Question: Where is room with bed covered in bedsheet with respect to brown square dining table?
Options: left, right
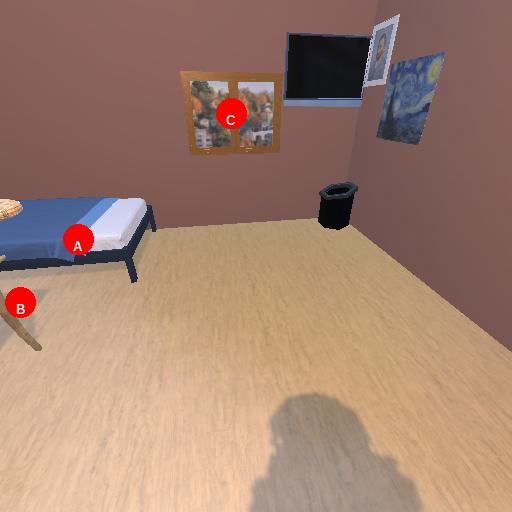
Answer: left